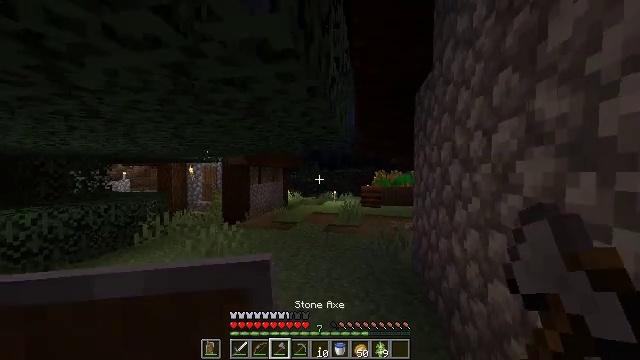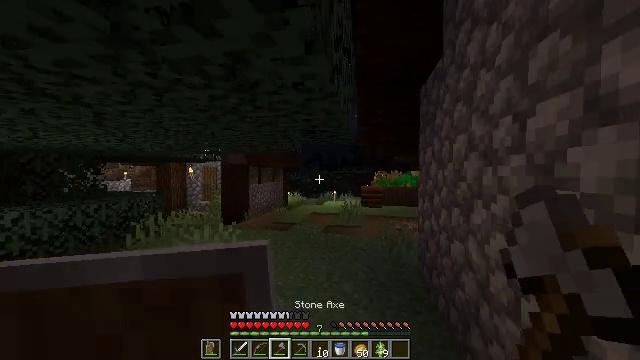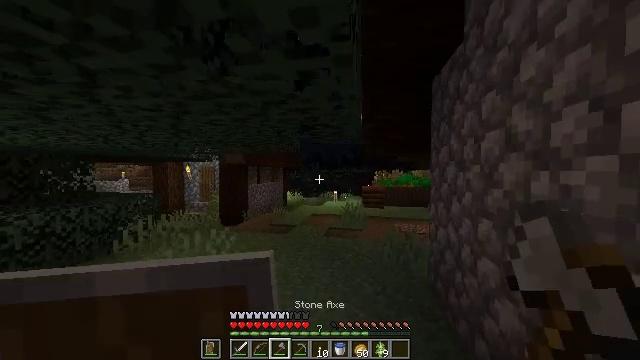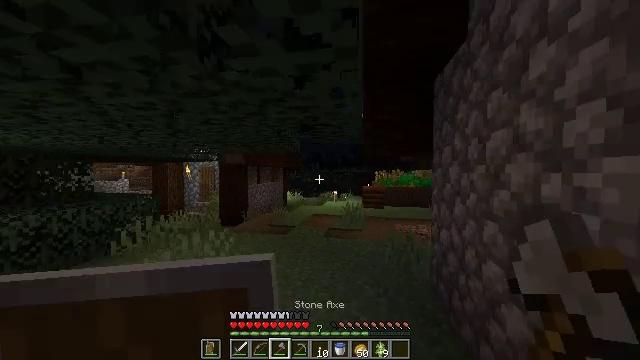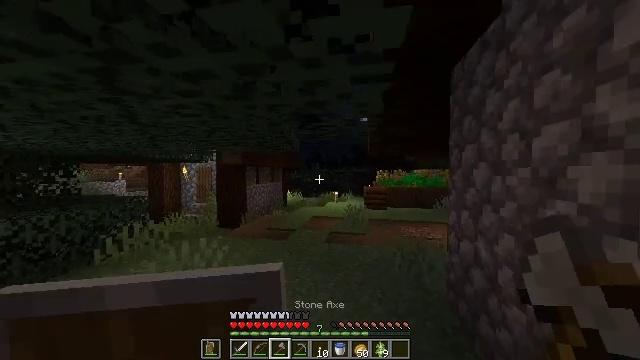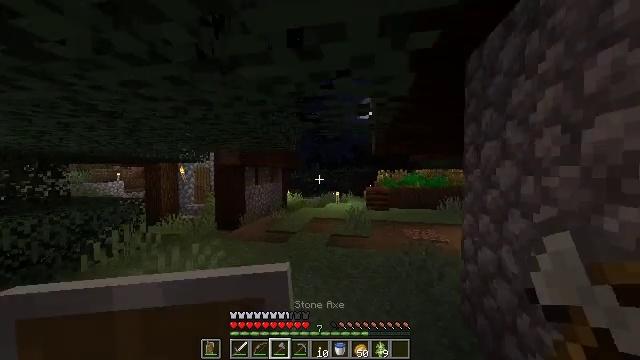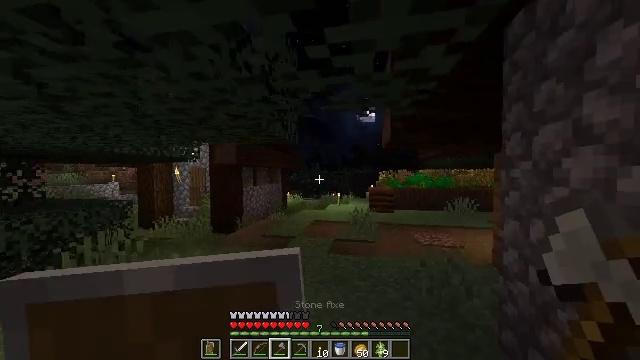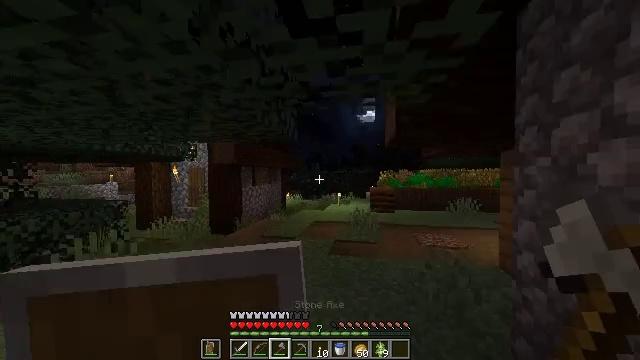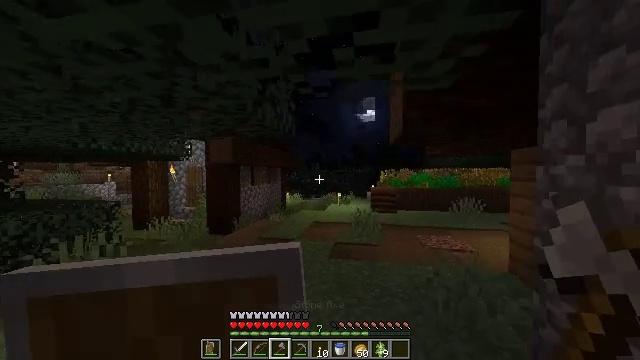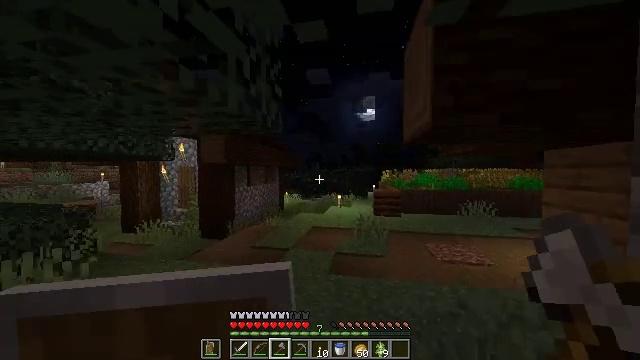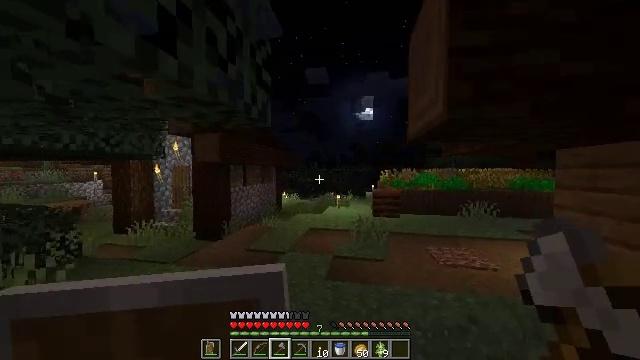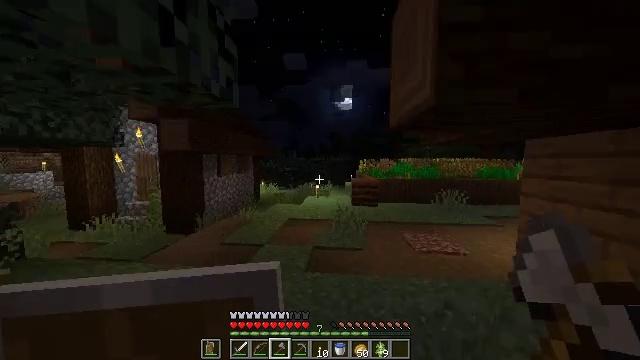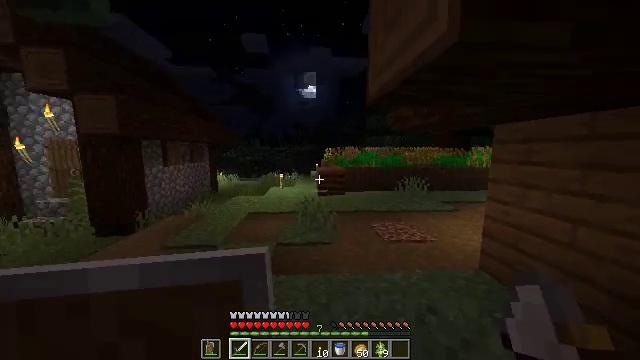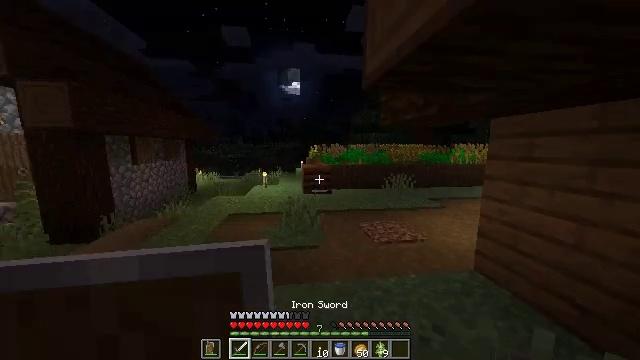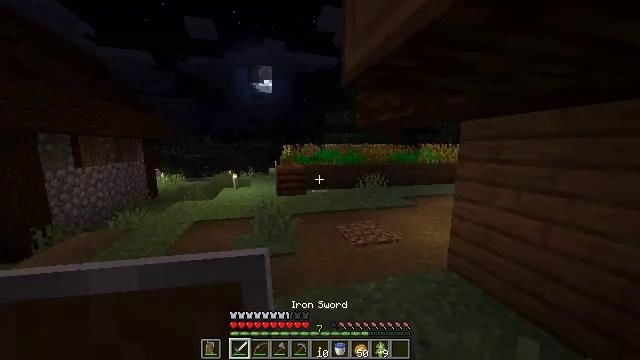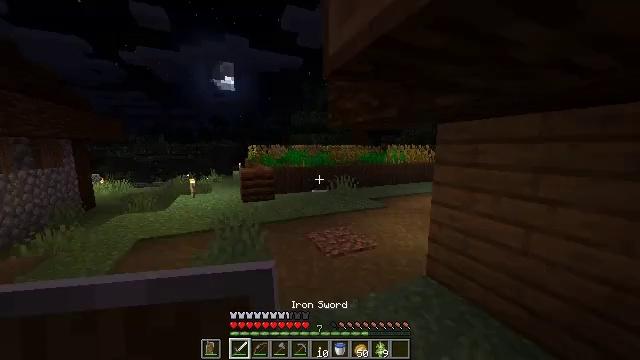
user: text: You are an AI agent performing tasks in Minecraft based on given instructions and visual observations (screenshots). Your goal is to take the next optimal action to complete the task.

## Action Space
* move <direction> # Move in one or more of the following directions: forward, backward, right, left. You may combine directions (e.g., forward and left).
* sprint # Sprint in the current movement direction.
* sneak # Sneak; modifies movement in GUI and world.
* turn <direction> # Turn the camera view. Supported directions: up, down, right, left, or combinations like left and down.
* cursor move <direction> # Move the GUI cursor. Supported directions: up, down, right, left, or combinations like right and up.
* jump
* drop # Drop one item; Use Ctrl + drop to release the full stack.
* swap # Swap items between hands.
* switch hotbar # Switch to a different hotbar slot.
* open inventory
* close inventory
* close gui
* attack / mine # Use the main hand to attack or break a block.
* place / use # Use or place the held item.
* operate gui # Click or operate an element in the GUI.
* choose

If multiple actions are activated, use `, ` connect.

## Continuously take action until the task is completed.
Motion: motion action
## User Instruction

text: Mine the blue bed to pick it up.
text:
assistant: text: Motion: move forward
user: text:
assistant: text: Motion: move forward
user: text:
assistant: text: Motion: move forward
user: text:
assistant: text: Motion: move forward
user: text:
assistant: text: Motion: move forward
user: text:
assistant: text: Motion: move forward
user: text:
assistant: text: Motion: move forward
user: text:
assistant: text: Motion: move forward
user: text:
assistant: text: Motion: move forward
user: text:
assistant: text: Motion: move forward
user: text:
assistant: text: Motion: move forward, turn right and down
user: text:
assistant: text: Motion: move forward, turn right and down, switch to hotbar 1
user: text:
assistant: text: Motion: move forward, turn right, switch to hotbar 1
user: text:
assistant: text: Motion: move forward, turn right, switch to hotbar 1
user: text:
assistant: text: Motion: move forward, turn right
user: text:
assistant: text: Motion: move forward
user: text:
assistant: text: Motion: move forward
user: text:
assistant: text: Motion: move forward
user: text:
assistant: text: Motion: move forward
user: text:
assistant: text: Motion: move forward
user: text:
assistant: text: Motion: move forward, turn left and down
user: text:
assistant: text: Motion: move forward, turn left
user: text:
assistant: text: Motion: move forward, turn left
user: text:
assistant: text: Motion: move forward
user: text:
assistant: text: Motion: move forward
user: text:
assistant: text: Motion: move forward
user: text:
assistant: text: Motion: move forward and move right
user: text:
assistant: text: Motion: move forward and move right
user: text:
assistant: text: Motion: move forward and move right
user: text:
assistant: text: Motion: move forward and move right, turn right